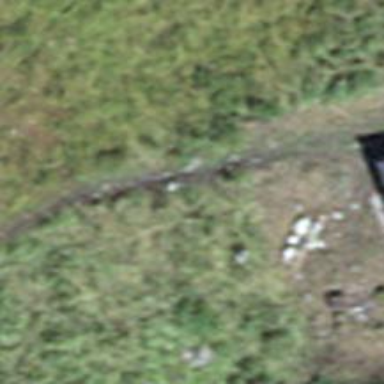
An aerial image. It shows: Isolated dwelling in remote location.